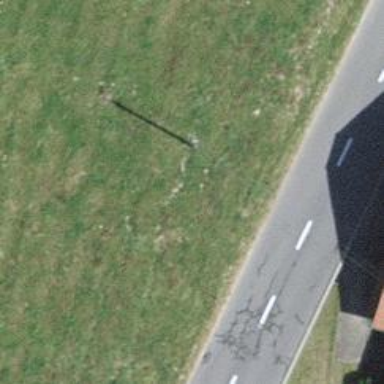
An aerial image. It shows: Utility pole as the man-made structure.